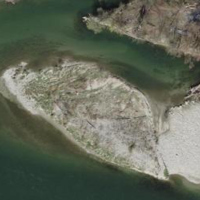
EUNIS habitat code: 15
Species observed at this site:
Milvus milvus